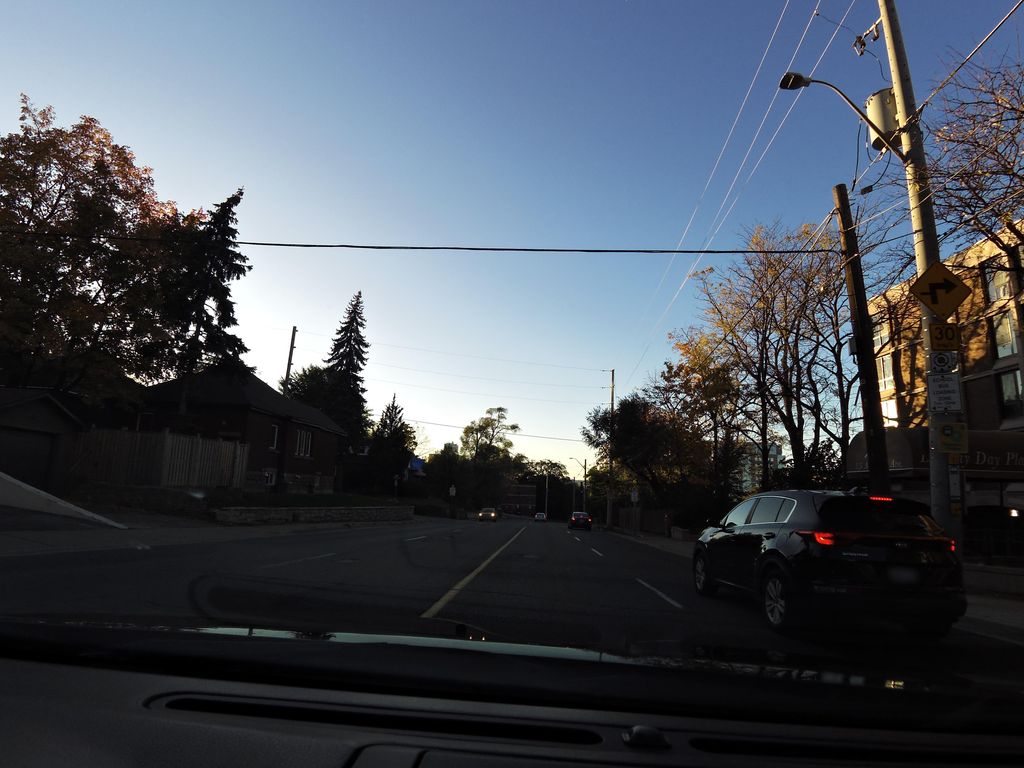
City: hamilton